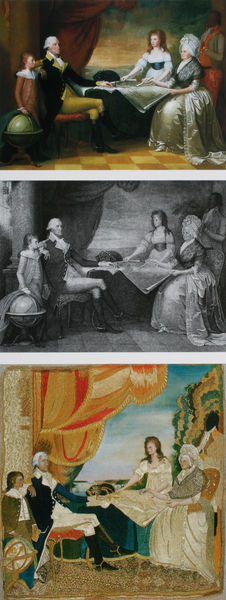
Titel: The Washington Family (oberes Bild)
Künstler: Edward Savage
Schlagwörter: blau, gemälde, gruppe, himmel, mann, weiß, wolken, frauen, gelb, grün, komposition, menschen, ocker, sitzen, ausschnitt, bunt, frau, grau, kleid, kleider, männer, orange, schwarz, stuhl, stühle, szene, tisch, ölbild, ausblick, rot, gesellschaft, haube, leute, rock, teppich, anzug, alte, barock, diener, kleidung, mensch, bild, bildnis, porträt, tischdecke, vorhang, dämmerung, sonne, gold, haare, pose, reich, stoff, adel, decke, drei, familie, kind, klassizismus, mutter, personen, vater, person, renaissance, alltag, kinder, perücke, farbig, bilder, wohnzimmer, farben, modern, abendsonne, farbe, tag, amerika, figuren, könig, frack, salon, steif, kaffee, streifen, esstisch, stube, junge, gruppen, fotografie, stile, vier, neger, spitzweg, knabe, gemalt, schwarzweiss, fliesen, uniform, bürger, stiefel, entwurf, gruppenbild, verhandlung, kopie, original, studien, biedermeier, besuch, serie, afrikaner, bürgerlich, tapisserie, familienbild, landkarte, männder, entdecker, vorhand, perücken, vorlage, globus, reproduktion, welt, wiederholung, überschlag, gleichheit, gelb ocker, weltkugel, varianten, coloriert, gleich, tsich, folge, milität, famile, bildung, mama, farbiger, version, röntgenaufnahme, unterschiede, kopien, drei bilder, familienszene, nachzeichnung, vater mutter kind, gattung, frauen triade, ehenmann